Field crop: maize
Growth stage: 2
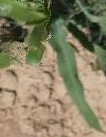
Species: maize